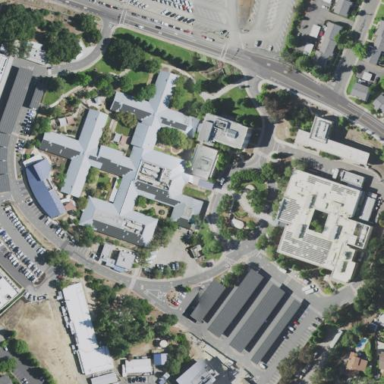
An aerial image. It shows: Healthcare facility identified as hospital.